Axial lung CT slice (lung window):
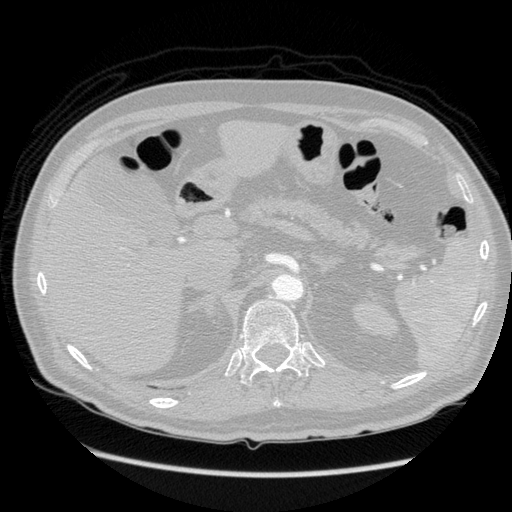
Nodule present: no